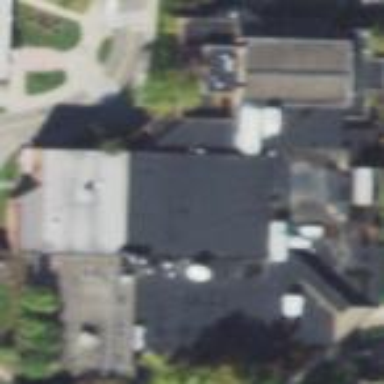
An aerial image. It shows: College building.